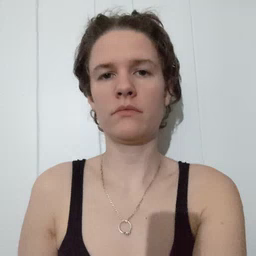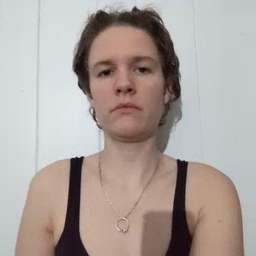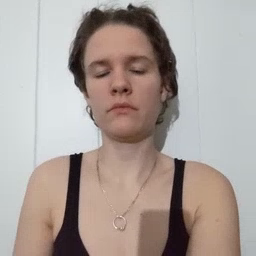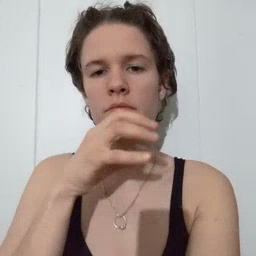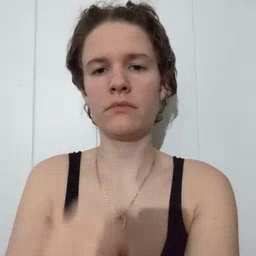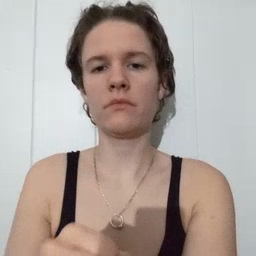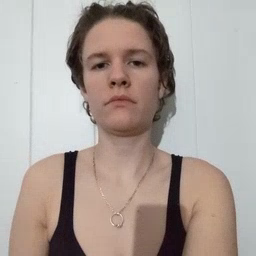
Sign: old